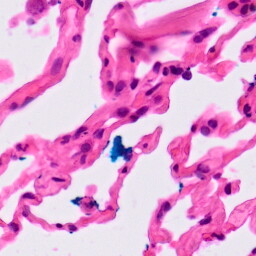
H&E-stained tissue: Lung